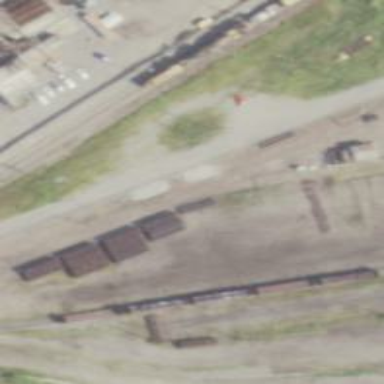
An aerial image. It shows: Abandoned railway spur.